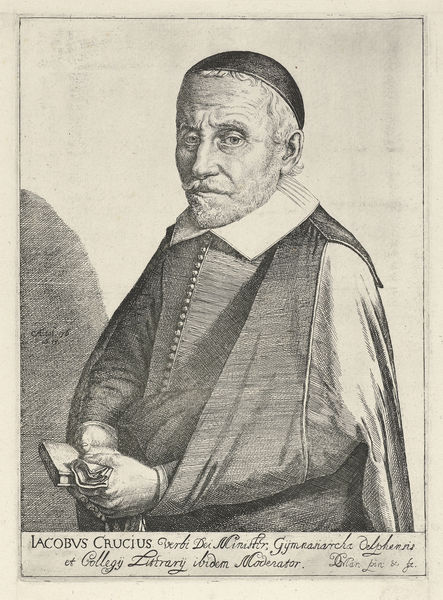
Titel: Portret van Jacobus Crucius
Künstler: Cornelis de Man
Standort: Amsterdam
Institution: Rijksmuseum
Schlagwörter: mann, schatten, grau, nase, ohr, zeichnung, tuch, haube, bart, kappe, mütze, augen, bibel, kragen, ärmel, bildnis, hände, portrait, geistlicher, gewand, mantel, kaufmann, lippen, spanien, gefaltet, knöpfe, buch, kardinal, priester, kupferstich, abt, iacobus, crucius